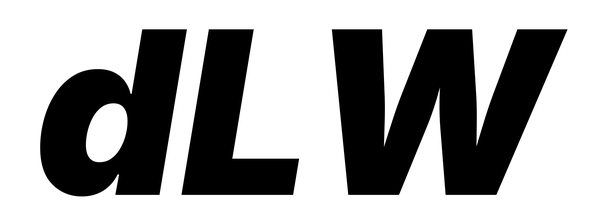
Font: Inter-Italic_Black_Italic